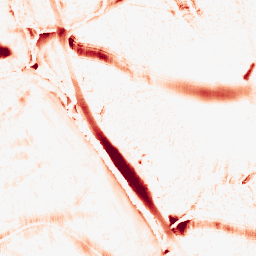
Category: morphological
Decomposition family: morphological_ellipse
Decomposition parameters: operation: opening
width: 30
height: 20
Upsampling method: bspline
Upsampling parameters: scale: 4
Upsampling scale: 4